Question: I have two libraries which are built with Maven, and then installed into the local repo.
In my application, I'm using these two libraries and so I reference them in my pom in standard way:
'''
<dependency>
<groupId>...</groupId>
<artifactId>simple-google-drive-manager</artifactId>
<version>1.0-SNAPSHOT</version
</dependency>
<dependency>
<groupId>...</groupId>
<artifactId>PdfBoxUtils</artifactId>
<version>1.0-SNAPSHOT</version
</dependency>
'''
Two libs are PdfBoxUtils and simple-google-drive-manager
In Eclipse, under Maven Dependencies, most things are listed as 'artifactId-version.jar' as expected. But for the custom libraries I made, Eclipse recognizes they are in same workspace and instead of including jar, includes the project itself.

I don't want this! It's confusing, and I want to be able to force this project to use the locally installed library, not just whatever is currently in the library project's source.
How do I get eclipse to use the JAR from local repo rather than referencing local proejct?
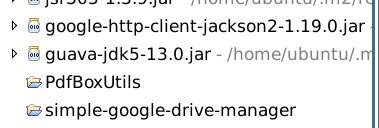
Answer: Select Maven->Disable Workspace resolution in context menu of the project.